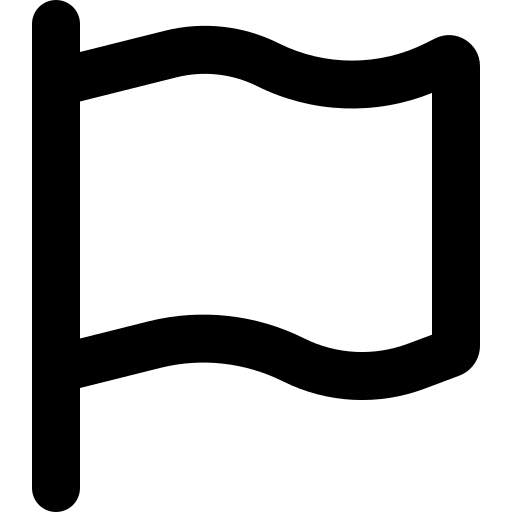
Tags: icon, FontAwesome, fa-icon, outline, flag